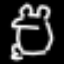
Label: frog